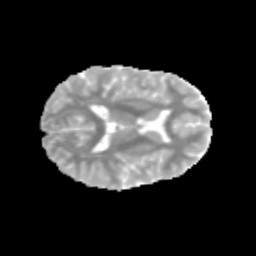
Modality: MD
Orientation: axial
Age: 12
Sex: female
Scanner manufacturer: siemens
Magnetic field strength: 3 T
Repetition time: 3.8 s
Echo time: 0.07 s